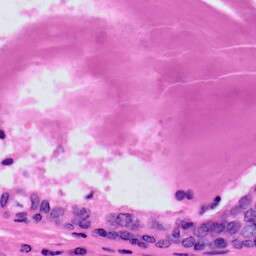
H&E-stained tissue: Prostate